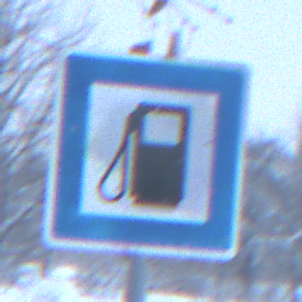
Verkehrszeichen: Tankstelle
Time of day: Midday
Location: Outdoor (Nature)
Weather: Overcast
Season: Winter
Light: Natural